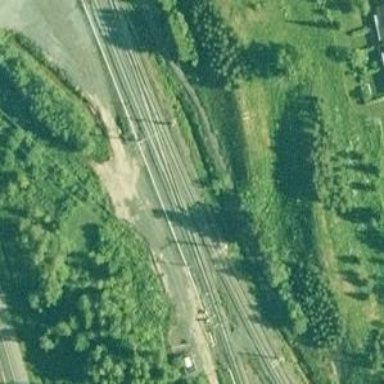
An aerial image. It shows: Railway with continuous electrified contact line.